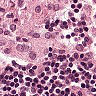
Metastatic tissue present: no